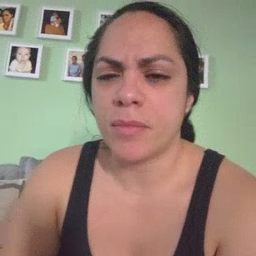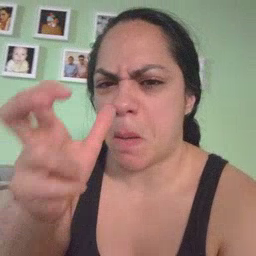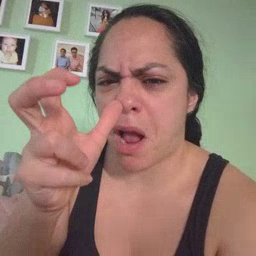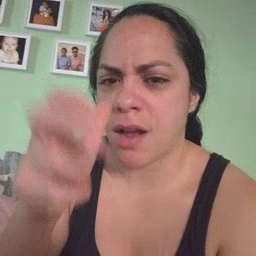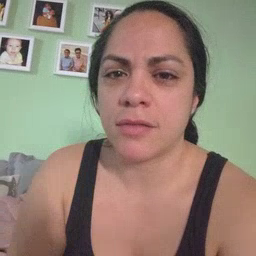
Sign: bug